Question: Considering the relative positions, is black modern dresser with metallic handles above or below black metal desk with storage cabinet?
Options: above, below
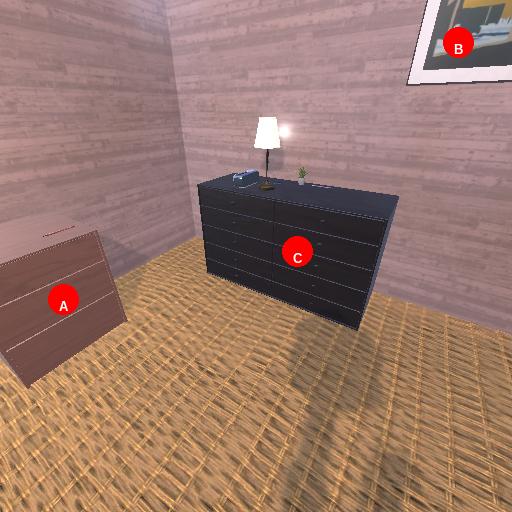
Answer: above